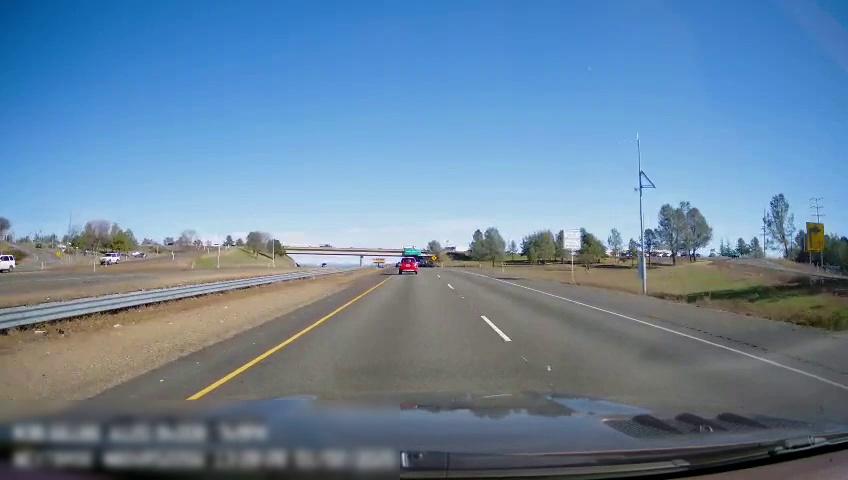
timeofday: Day
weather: Sunny
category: Drivable Space
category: Drivable Space
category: Vehicles | SUV
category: Vehicles | SUV
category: Vehicles | SUV
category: Lanes | Current Lane
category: Lanes | Current Lane
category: Lanes | Alternate Lane
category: Traffic | Signs
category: Traffic | Signs